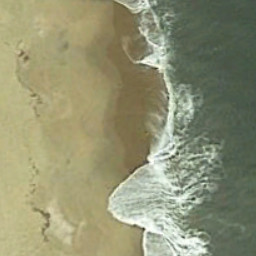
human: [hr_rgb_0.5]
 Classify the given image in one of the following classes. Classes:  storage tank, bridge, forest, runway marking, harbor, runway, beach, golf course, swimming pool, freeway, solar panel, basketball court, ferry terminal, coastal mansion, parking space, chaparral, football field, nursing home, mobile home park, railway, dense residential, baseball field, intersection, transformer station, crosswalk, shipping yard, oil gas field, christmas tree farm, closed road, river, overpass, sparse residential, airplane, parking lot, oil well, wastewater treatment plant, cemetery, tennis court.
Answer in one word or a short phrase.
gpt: beach